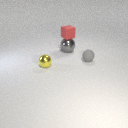
small gray rubber sphere behind small yellow metal sphere